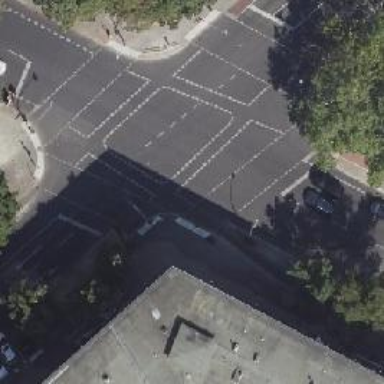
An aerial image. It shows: Road crossing with traffic signals.